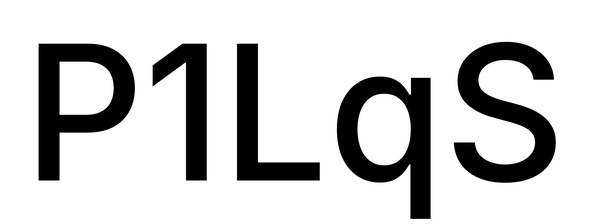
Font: Inter_Medium